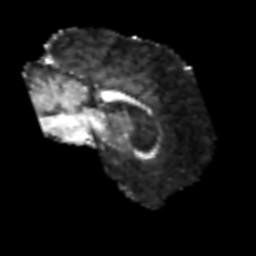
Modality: FA
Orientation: sagittal
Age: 66
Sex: male
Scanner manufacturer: siemens
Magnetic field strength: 3 T
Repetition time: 6.1 s
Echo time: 0.101 s